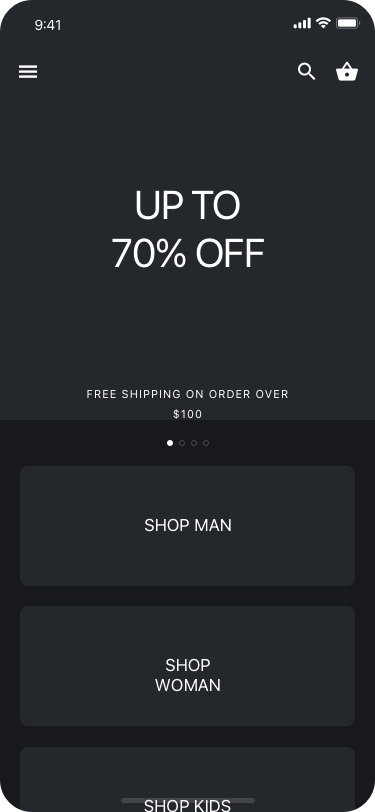
Text in this UI design:
SHOP MAN
SHOP WOMAN
SHOP KIDS
UP TO
70% OFF
FREE SHIPPING ON ORDER OVER $100